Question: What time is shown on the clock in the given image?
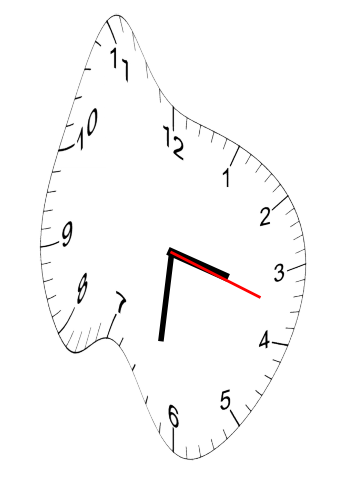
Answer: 03:31:18